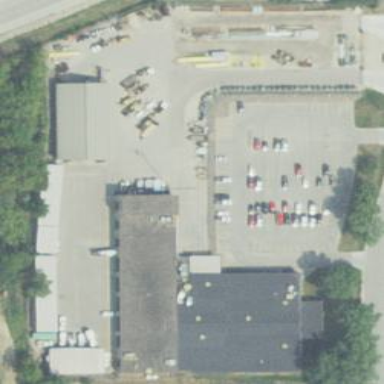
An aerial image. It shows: Utility area.